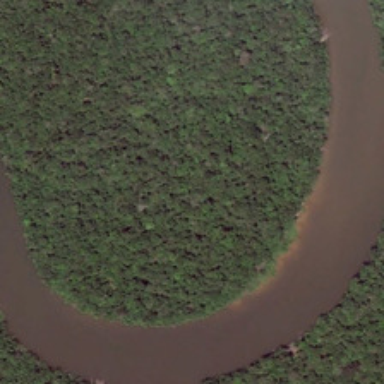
The brown saddle shaped river is across the dense forest .